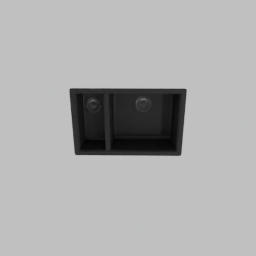
Label: appliances